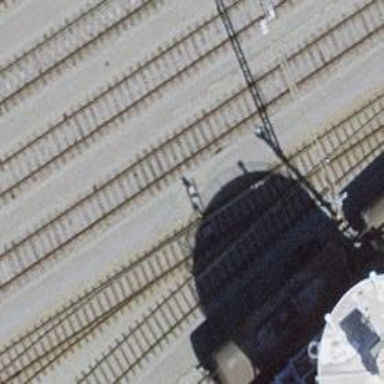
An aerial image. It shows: Railway switch.